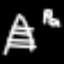
Label: The Eiffel Tower